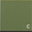
Piece: xx